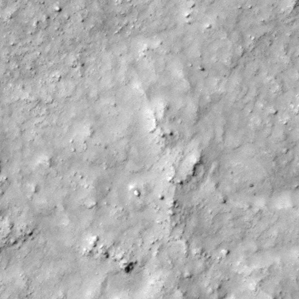
Label: non_frost